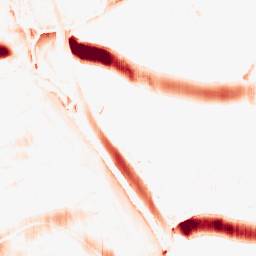
Category: morphological
Decomposition family: morphological_ellipse
Decomposition parameters: operation: opening
width: 30
height: 5
Upsampling method: lanczos
Upsampling parameters: scale: 8
Upsampling scale: 8